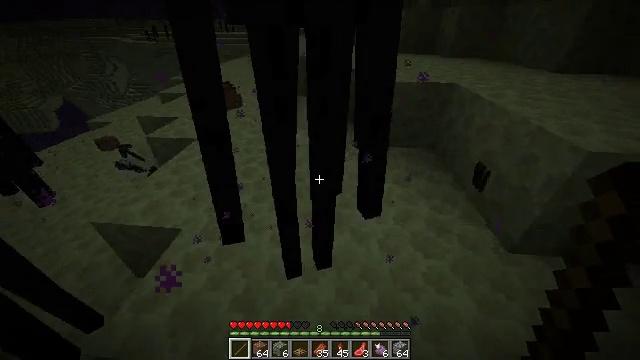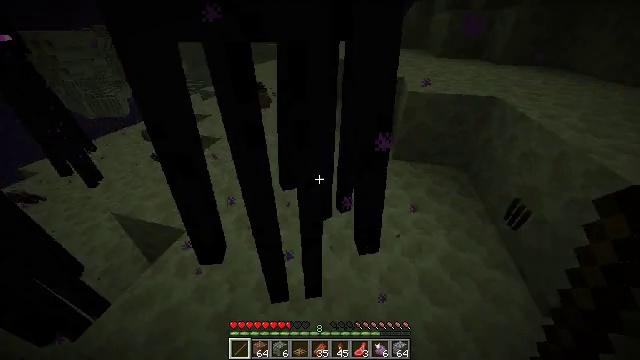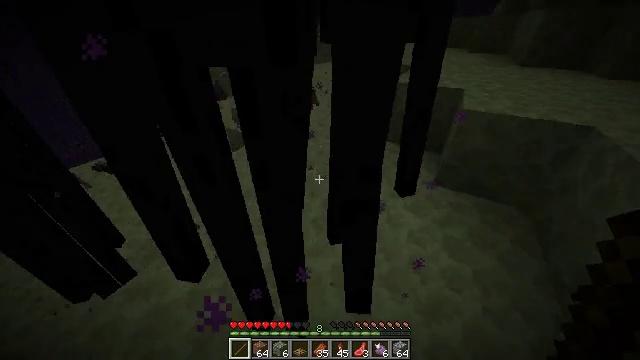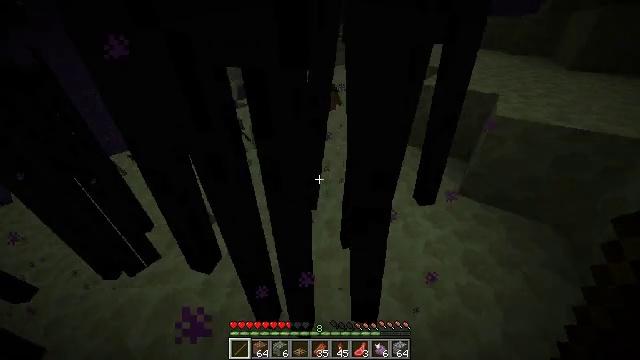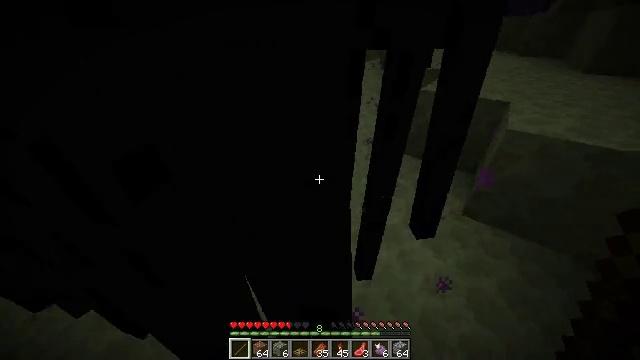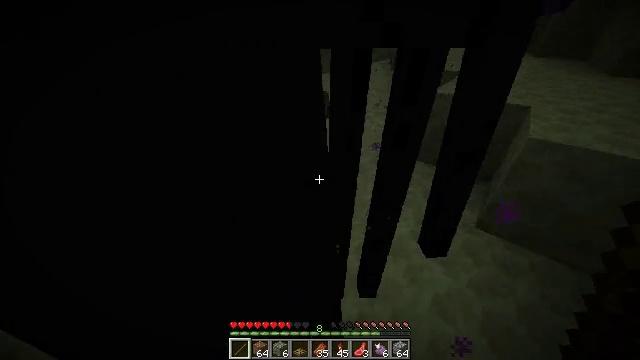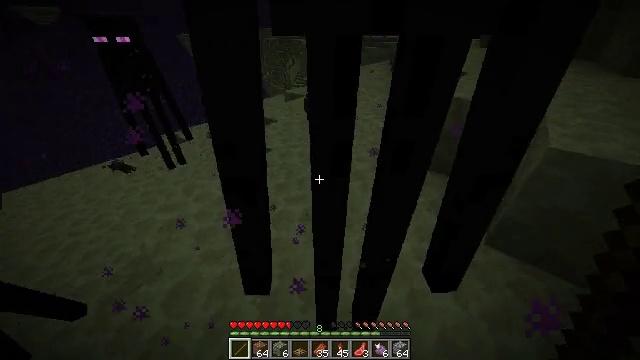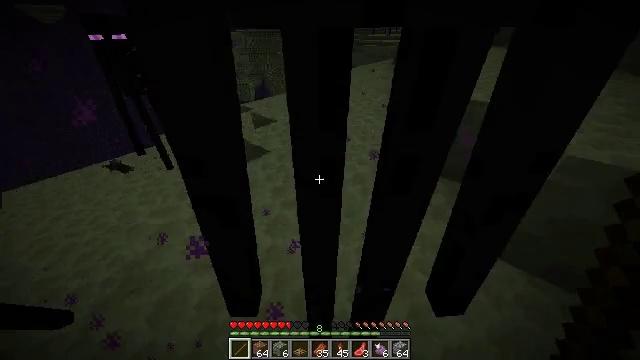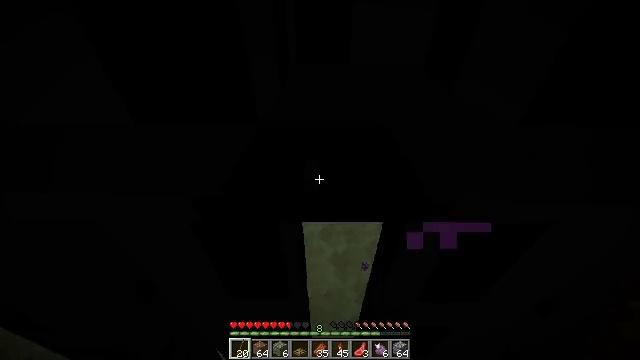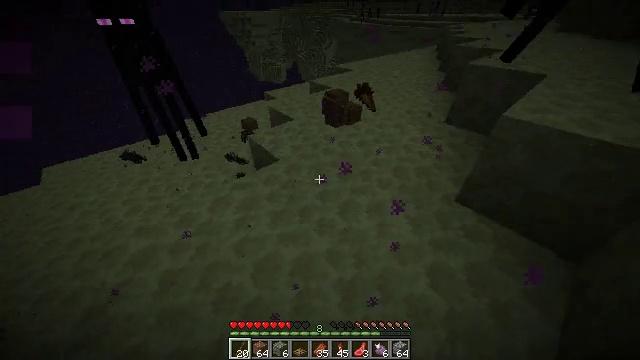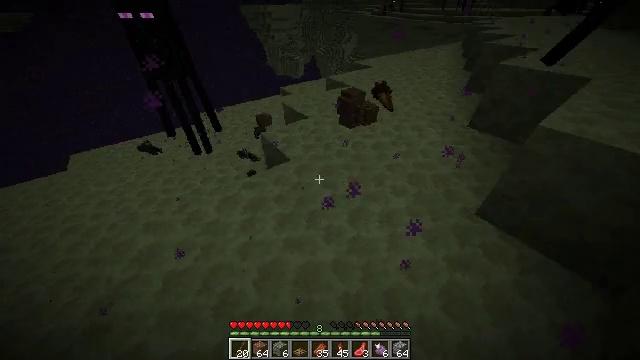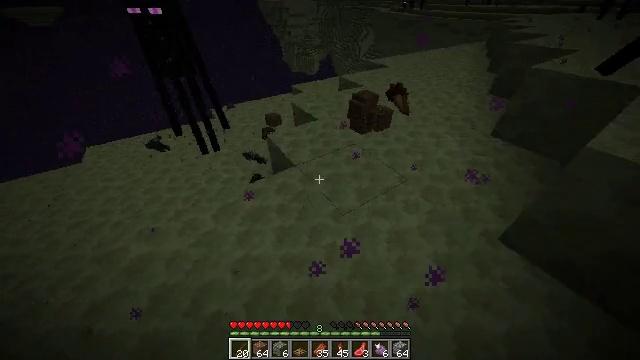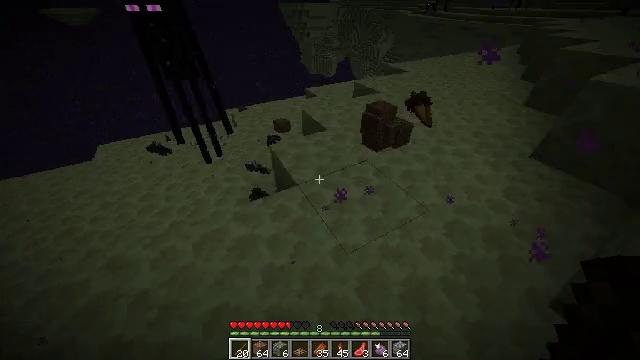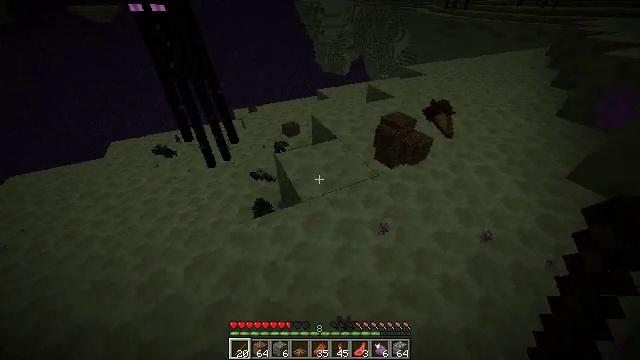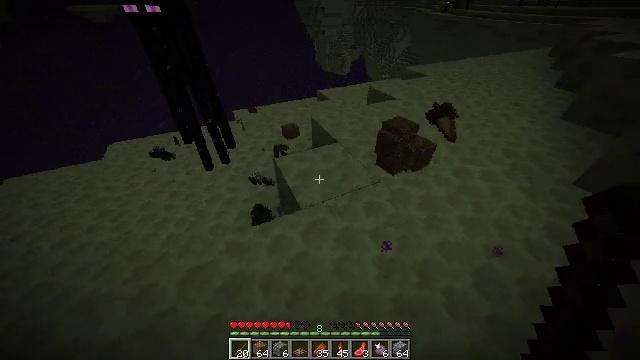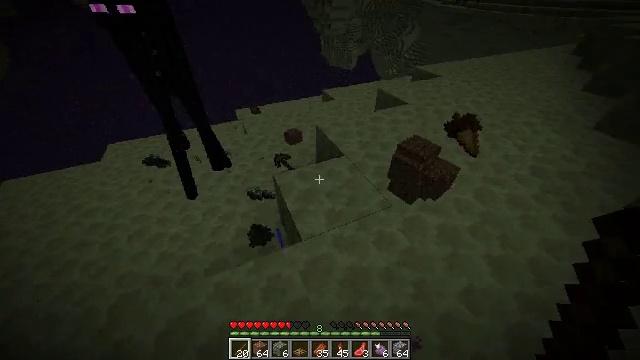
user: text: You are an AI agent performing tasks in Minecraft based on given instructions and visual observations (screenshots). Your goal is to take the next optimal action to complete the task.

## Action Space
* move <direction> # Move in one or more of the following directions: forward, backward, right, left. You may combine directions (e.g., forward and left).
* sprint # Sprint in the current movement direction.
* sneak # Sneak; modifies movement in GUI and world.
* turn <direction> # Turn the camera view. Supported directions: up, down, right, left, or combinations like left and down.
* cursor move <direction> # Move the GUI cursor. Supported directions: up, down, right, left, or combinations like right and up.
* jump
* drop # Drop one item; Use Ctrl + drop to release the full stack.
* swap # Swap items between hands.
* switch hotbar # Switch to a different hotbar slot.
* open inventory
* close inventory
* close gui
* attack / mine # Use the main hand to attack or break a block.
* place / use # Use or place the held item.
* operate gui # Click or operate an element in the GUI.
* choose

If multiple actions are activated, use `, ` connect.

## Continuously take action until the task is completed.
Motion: motion action
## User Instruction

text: Drop a mutton.
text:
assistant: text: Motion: move forward and move right, sprint, turn left
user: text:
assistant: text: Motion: move forward and move right, sprint, turn left
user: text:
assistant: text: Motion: move forward, sprint, turn left
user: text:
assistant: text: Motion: move forward, sprint, turn left
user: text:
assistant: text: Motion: move forward, sprint, turn left
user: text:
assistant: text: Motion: move forward, sprint
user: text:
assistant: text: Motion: move forward, sprint
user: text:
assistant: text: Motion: move forward, sprint, turn left and down
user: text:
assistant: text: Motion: move forward, sprint, turn left and down
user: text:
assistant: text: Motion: move forward, sprint, turn left and down
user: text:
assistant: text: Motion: move forward, sprint, turn left
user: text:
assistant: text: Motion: move forward, sprint, turn left
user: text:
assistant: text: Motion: move forward, sprint, turn left
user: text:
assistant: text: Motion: move forward, sprint
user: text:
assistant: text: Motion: move forward, sprint, turn left and down
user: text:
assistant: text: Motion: move forward, sprint, turn left and down
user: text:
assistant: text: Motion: move forward and move left, sprint, turn left and down
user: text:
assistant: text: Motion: move forward and move left, sprint, turn left and down
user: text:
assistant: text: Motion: move forward and move left, sprint
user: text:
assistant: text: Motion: move forward and move left, sprint
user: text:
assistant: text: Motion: move forward and move left, sprint
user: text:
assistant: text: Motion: move forward, sprint
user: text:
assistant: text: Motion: move forward, sprint, turn right
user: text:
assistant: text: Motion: move forward, sprint, turn right
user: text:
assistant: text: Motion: move forward, sprint, turn right and up
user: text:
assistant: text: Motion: move forward, sprint, turn right and up
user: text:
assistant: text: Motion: move forward, sprint, turn right and up
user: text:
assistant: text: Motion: move forward, sprint, turn right and up
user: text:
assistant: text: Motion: move forward, sprint
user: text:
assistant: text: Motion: move forward and move left, sprint